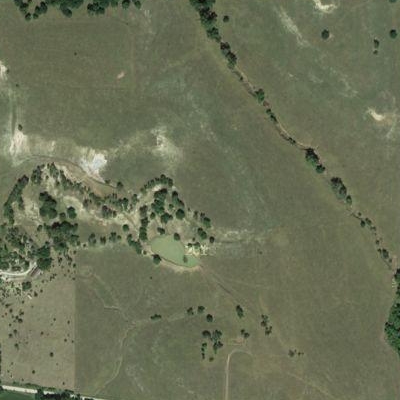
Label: aGrass